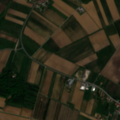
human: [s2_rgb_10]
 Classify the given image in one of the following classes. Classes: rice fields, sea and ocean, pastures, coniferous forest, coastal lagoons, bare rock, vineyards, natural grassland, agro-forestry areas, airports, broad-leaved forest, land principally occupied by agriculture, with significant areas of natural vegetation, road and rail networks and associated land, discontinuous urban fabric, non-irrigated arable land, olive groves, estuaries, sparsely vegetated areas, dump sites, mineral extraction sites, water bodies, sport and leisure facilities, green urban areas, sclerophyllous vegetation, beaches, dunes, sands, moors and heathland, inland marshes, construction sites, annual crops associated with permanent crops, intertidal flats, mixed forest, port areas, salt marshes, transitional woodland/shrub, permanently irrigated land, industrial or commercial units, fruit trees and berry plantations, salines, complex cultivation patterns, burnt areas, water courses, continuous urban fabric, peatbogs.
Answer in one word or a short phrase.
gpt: discontinuous urban fabric, non-irrigated arable land, complex cultivation patterns, mixed forest